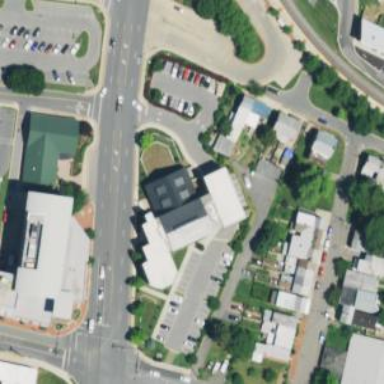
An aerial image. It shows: Commercial building.